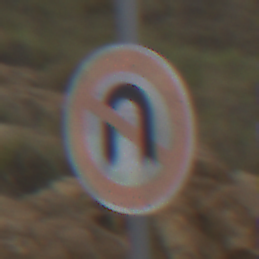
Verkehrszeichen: VerbotWenden
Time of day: Midday
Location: Outdoor (Nature)
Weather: Overcast
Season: NotSpecified
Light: Natural